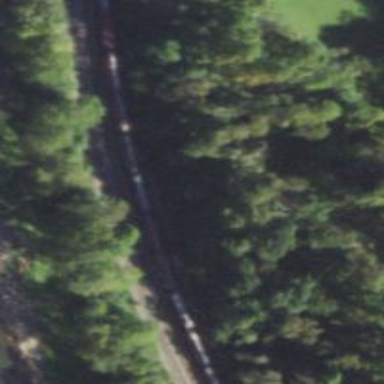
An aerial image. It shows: Two railway tracks with rails.